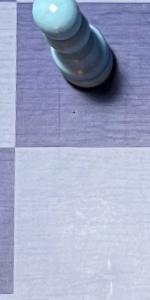
Label: Empty